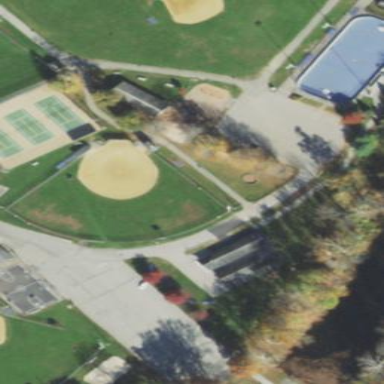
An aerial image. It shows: Baseball pitch for leisure and sports activities.